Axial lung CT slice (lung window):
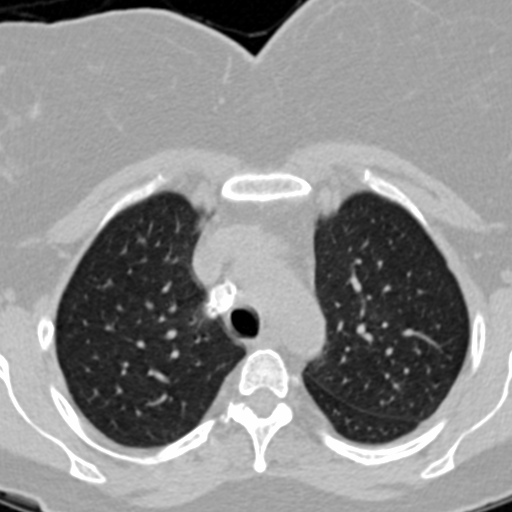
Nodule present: no